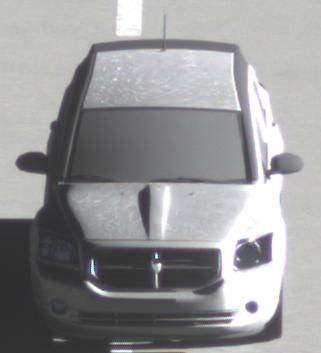
Make: Dodge
Model: Caliber 1.8
Detailed model: Caliber
Model produced from: 2006/06
Model produced until: 2009/03
Doors: 5
Color: white
Road condition: wet road
Daytime: morning or afternoon
Contrast: high contrast